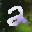
Label: 2